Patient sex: F
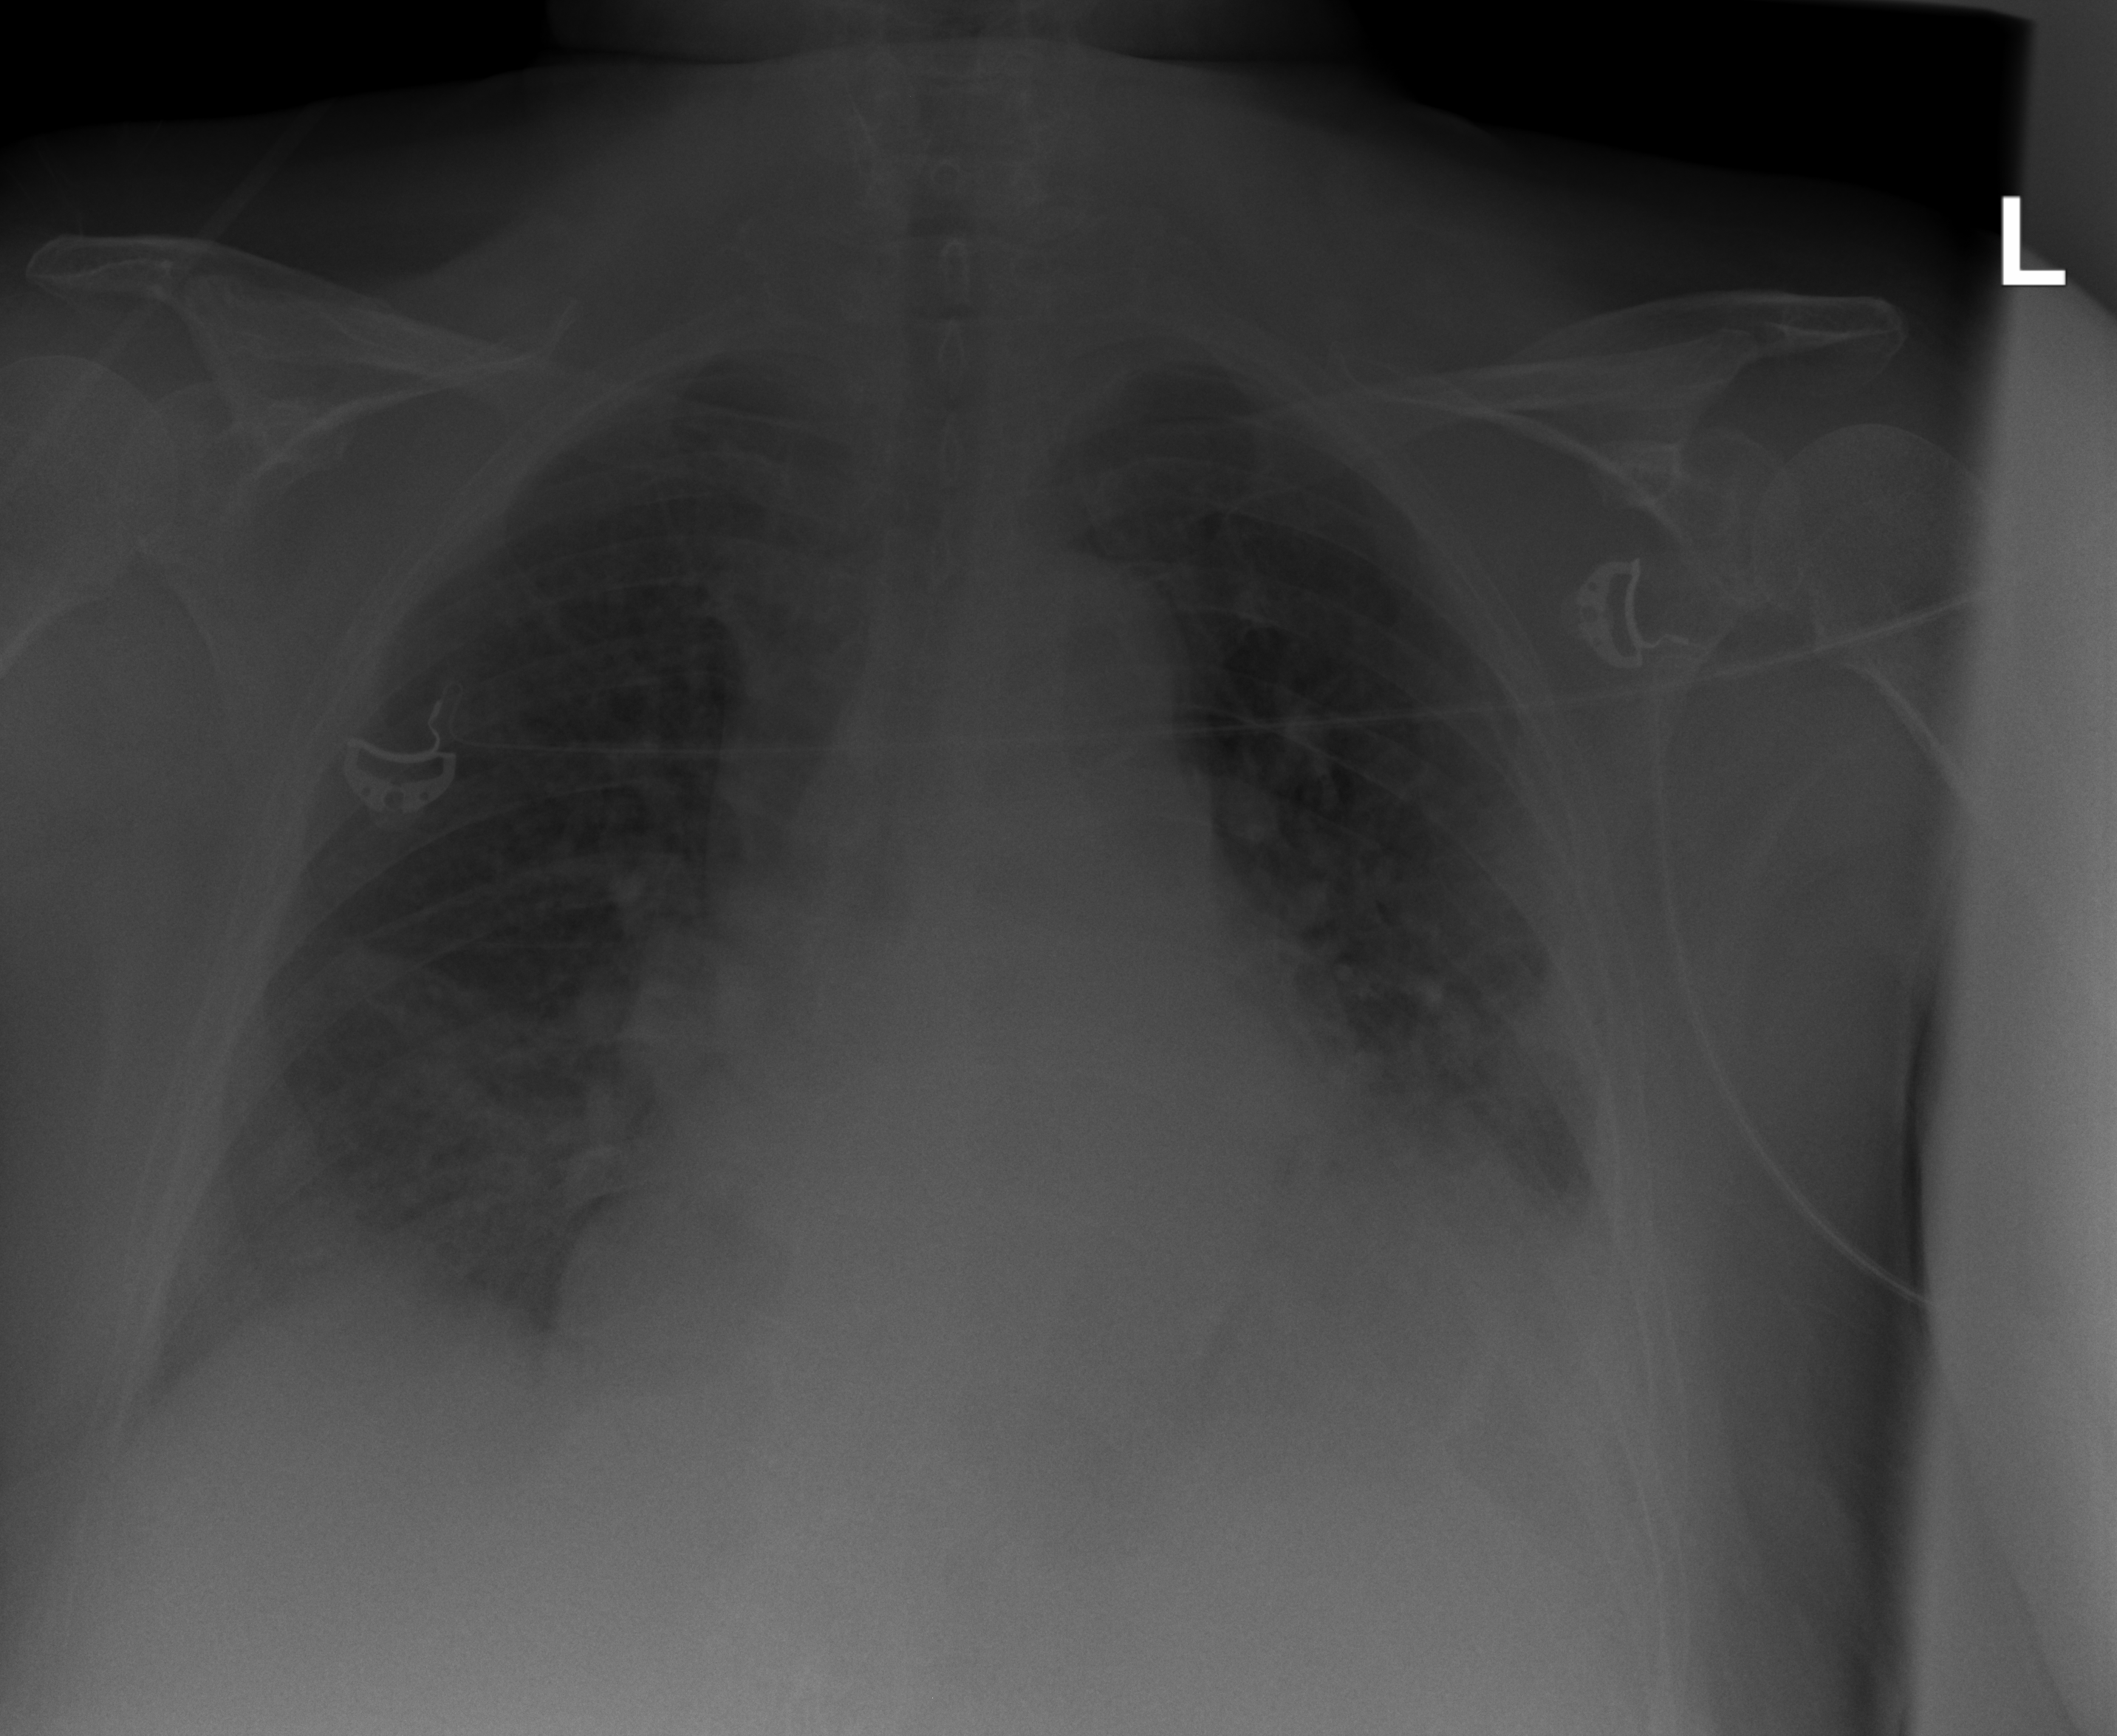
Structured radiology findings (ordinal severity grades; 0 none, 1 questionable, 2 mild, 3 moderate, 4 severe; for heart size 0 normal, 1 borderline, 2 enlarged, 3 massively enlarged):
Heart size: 3
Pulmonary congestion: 2
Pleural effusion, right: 0
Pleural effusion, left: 3
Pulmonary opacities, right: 1
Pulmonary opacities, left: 2
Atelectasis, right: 2
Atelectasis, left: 2